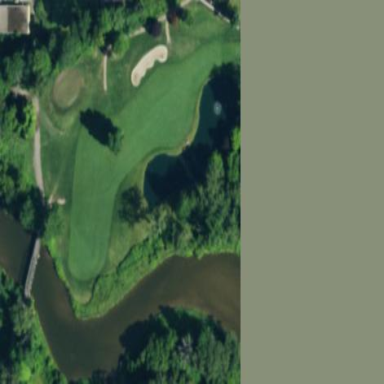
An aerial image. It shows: Water hazard in golf course. The hazard is natural water feature.